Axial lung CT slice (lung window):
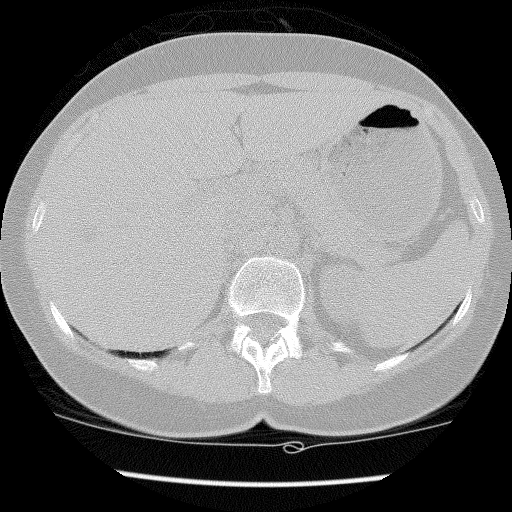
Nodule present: no